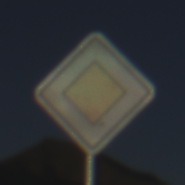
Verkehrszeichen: Vorfahrtsstrasse
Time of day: SunriseSunset
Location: Outdoor (Nature)
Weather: Clear
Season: NotSpecified
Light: Natural